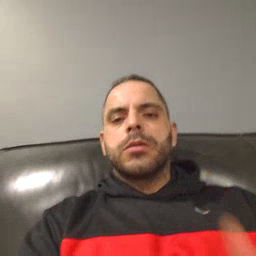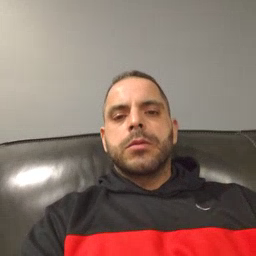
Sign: for